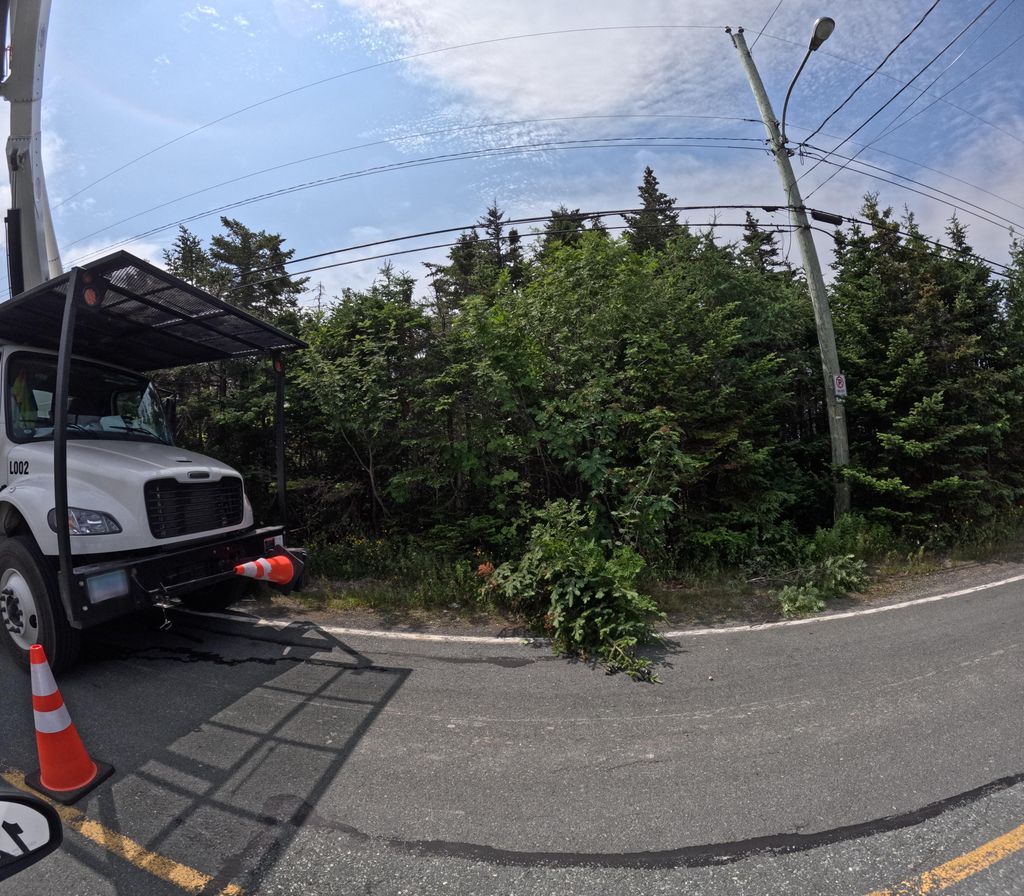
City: st_johns